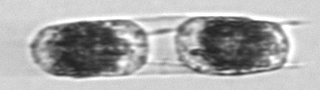
Label: Hemiaulus